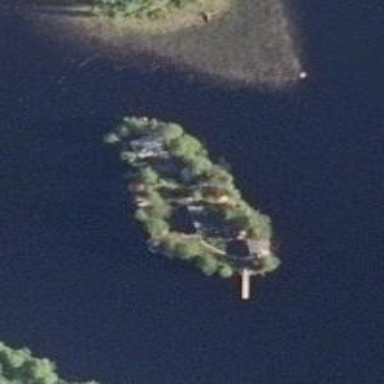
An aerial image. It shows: Islet.